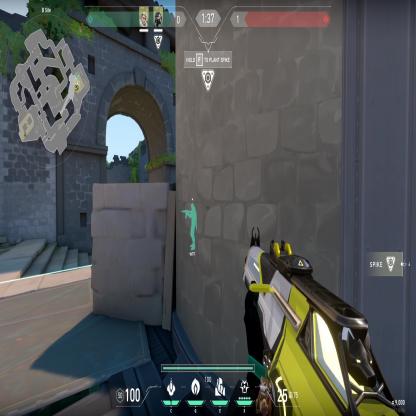
Label: teammate